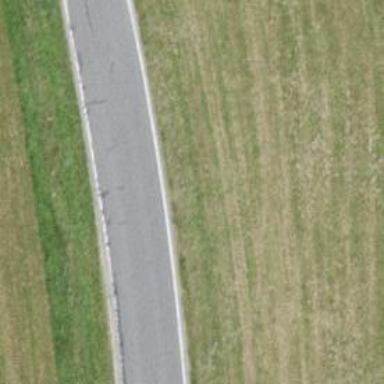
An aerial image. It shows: Tertiary road with asphalt surface.